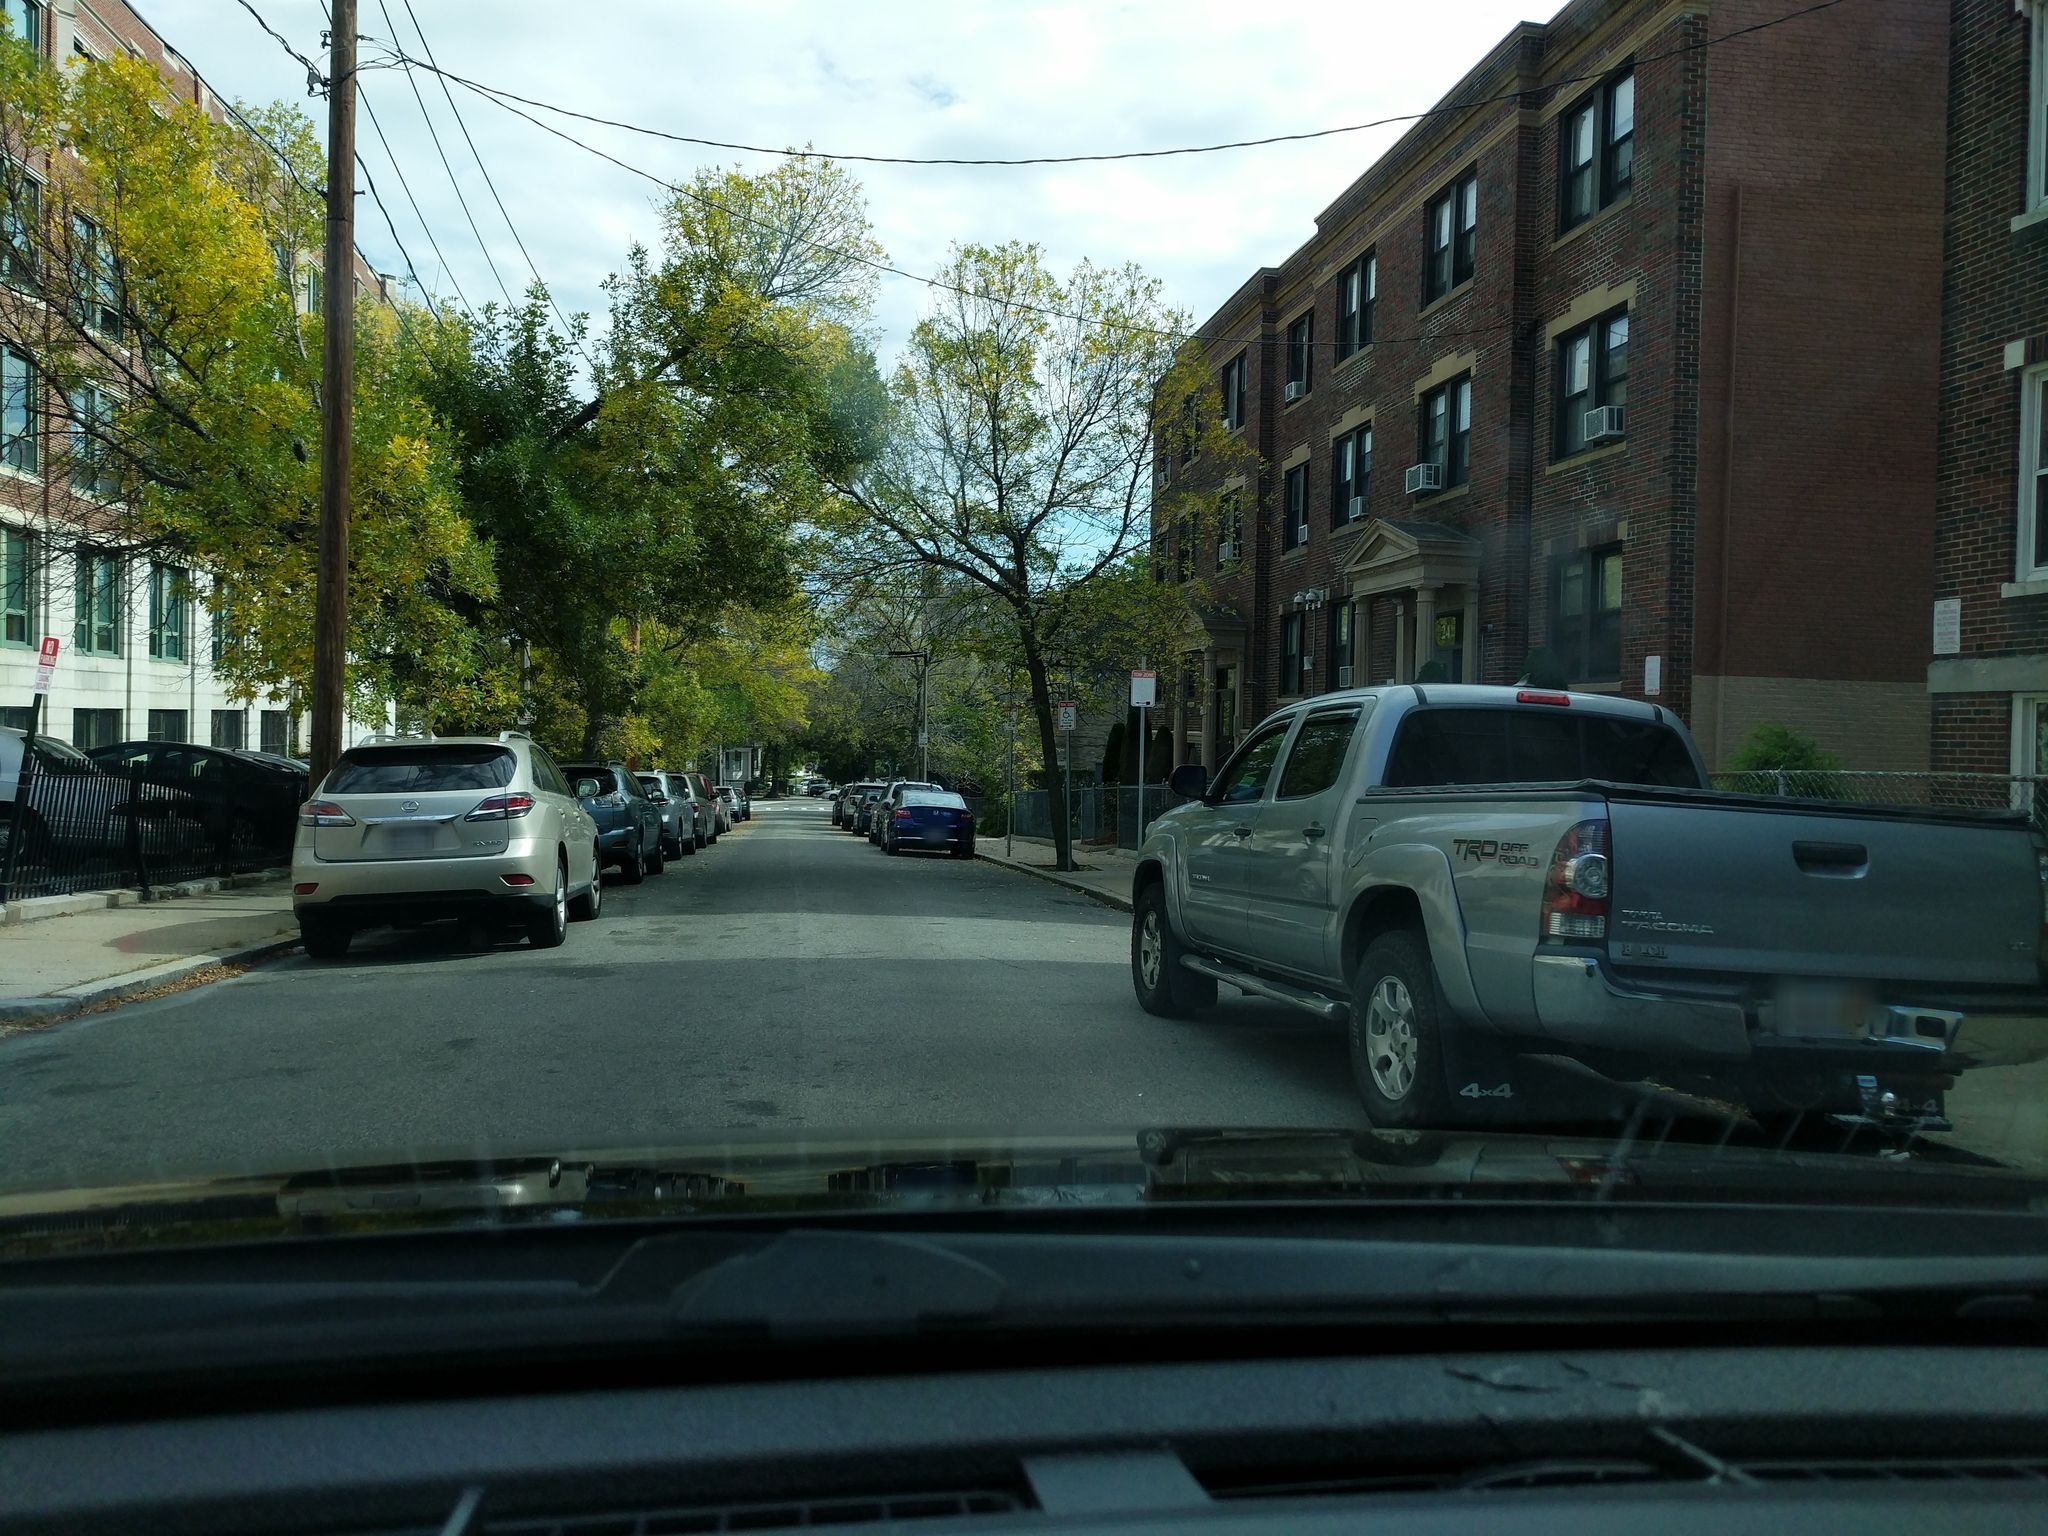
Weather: cloudy
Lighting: day
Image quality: good
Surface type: driving surface
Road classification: residential
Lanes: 1
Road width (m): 12.2
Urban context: urban centre
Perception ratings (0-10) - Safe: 5.66, Lively: 7.63, Beautiful: 3.11, Boring: 4.94, Depressing: 2.98, Wealthy: 4.81